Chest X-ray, PA view. Patient: 46 years old, sex M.
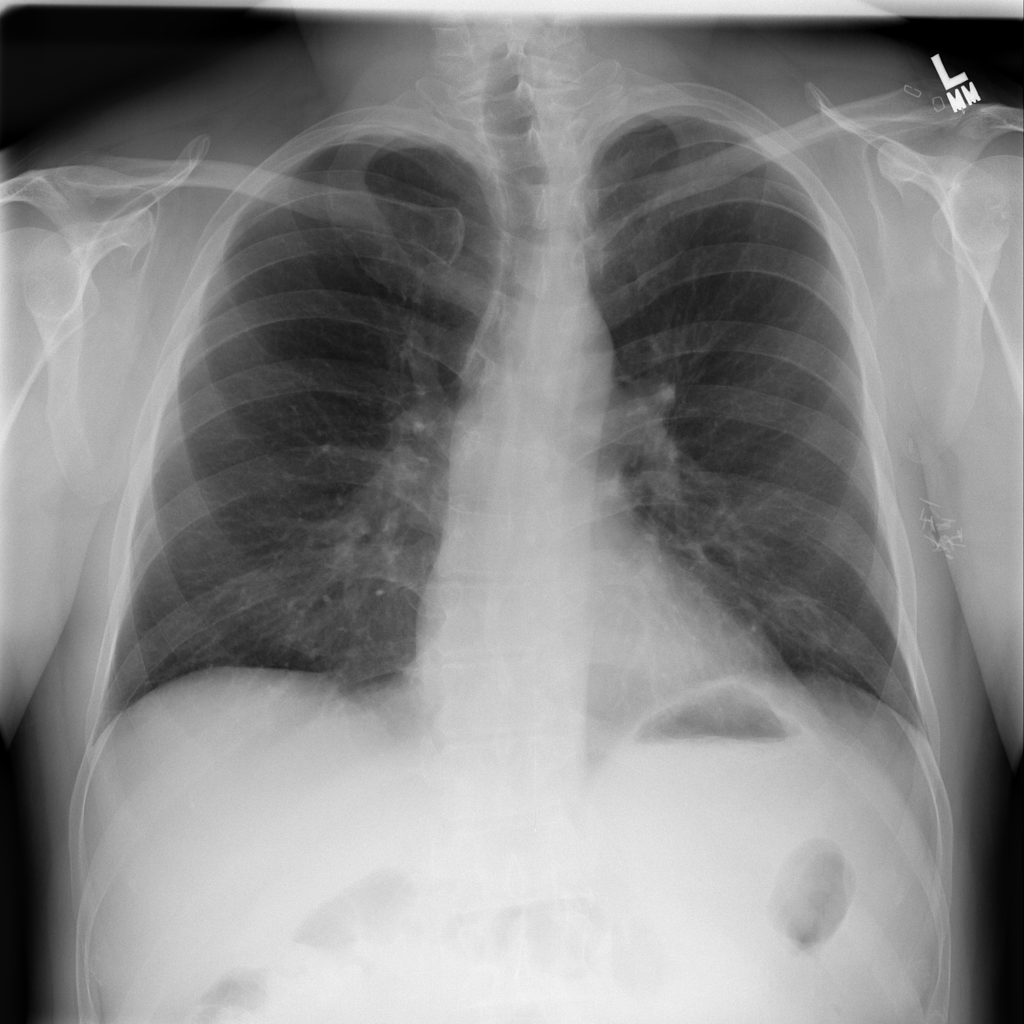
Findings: Nodule